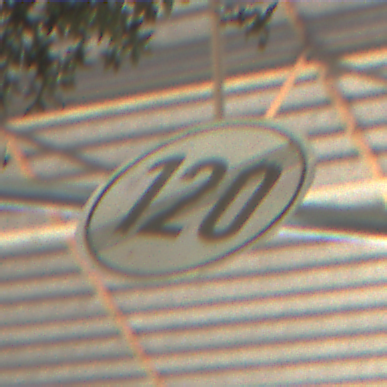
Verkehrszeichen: EndeGeschwindigkeit120
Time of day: Midday
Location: Indoor (Urban)
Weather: NotSpecified
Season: NotSpecified
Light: Natural